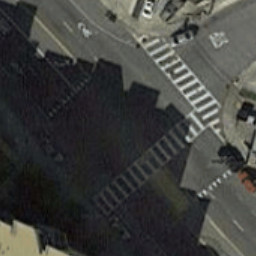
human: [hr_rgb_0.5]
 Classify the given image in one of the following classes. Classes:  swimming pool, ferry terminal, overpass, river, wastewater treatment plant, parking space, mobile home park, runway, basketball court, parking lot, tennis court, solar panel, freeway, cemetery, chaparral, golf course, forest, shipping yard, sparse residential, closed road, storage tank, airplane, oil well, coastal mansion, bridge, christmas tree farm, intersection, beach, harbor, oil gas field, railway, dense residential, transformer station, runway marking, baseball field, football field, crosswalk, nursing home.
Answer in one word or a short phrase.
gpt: crosswalk